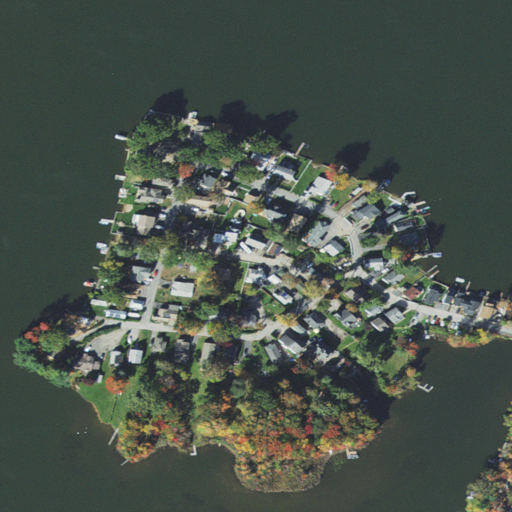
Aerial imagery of island in Massachusetts named Sears Island containing open water, medium intensity development, low intensity development, deciduous forest, woody wetlands, open development, herbaceous wetlands, high intensity development, evergreen forest, and grassland